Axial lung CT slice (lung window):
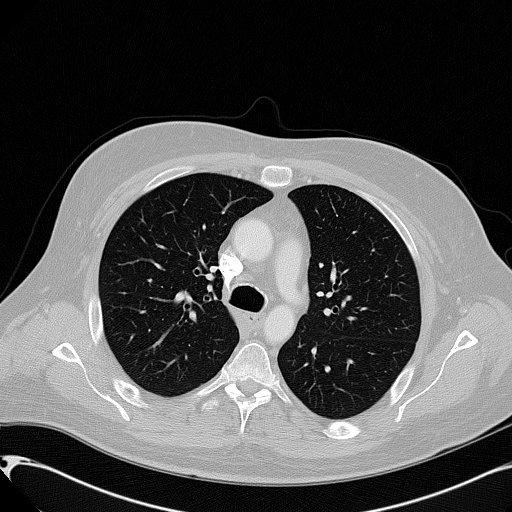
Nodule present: no